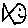
Label: fish